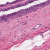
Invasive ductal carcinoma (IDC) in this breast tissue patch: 0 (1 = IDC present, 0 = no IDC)